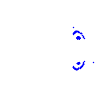
Particle: proton